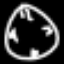
Label: clock